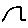
Label: zigzag